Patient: sex M, age 48
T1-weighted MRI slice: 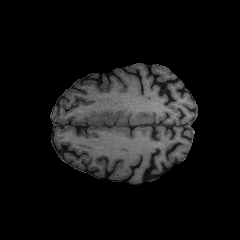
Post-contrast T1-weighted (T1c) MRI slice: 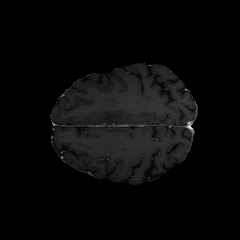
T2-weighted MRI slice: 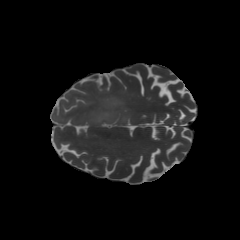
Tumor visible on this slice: yes
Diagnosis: Astrocytoma, IDH-mutant
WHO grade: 3